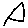
Label: triangle